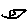
Label: hexagon